Question: I write a generate_files_directory method to generate the upload path:
'''
def generate_files_directory(self,filepath):
url = "images/%s" % (filepath)
return url
'''
The model is bellow:
'''
class Upload(models.Model):
filepath = models.CharField(max_length=64, default="imgs/test/")
pic = models.FileField(upload_to=generate_files_directory)
upload_date=models.DateTimeField(auto_now_add =True)
'''
The form code is bellow:
'''
class UploadForm(ModelForm):
class Meta:
model = Upload
fields = ('pic', 'filepath')
'''
my views.py:
'''
def home(request):
if request.method=="POST":
img = UploadForm(request.POST, request.FILES)
if img.is_valid():
img.save()
return HttpResponseRedirect(reverse('imageupload'))
else:
img=UploadForm()
images=Upload.objects.all()
return render(request,'home.html',{'form':img,'images':images})
'''
and I write a home.html to upload the files:
'''
<div style="padding:40px;margin:40px;border:1px solid #ccc">
<h1>picture</h1>
<form action="#" method="post" enctype="multipart/form-data">
{% csrf_token %} {{form}}
<input type="submit" value="Upload" />
</form>
{% for img in images %}
{{forloop.counter}}.<a href="{{ img.pic.url }}">{{ img.pic.name }}</a>
({{img.upload_date}})<hr />
{% endfor %}
</div>
'''
But seem it did not upload to the generated path, it still upload to the '/images/' directory:
<URL>
all in there:

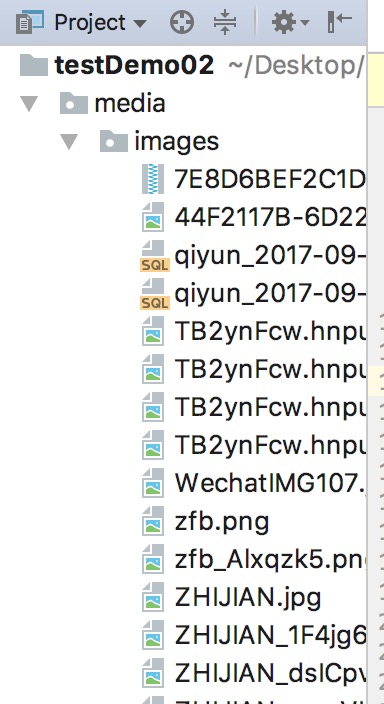
Answer: Your 'generate_files_directory' method is wrong, it should be:
'''
def generate_files_directory(instance, filename):
url = "images/%s" % instance.filepath # will output something like 'images/imgs/test/'
return url
'''
As stated <URL> in the Django documentation, the 'upload_to' method will be given two arguments:
>
An instance of the model where the FileField is defined. More specifically, this is the particular instance where the current file is being attached.In most cases, this object will not have been saved to the database yet, so if it uses the default AutoField, it might not yet have a value for its primary key field.
The filename that was originally given to the file. This may or may not be taken into account when determining the final destination path.